Interaction volume radius: 5 \u00c5
Interaction volume height: 20 \u00c5
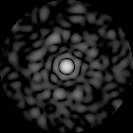
Disorder parameter: 0.8133